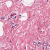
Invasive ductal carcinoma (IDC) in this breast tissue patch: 0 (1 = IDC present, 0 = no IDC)